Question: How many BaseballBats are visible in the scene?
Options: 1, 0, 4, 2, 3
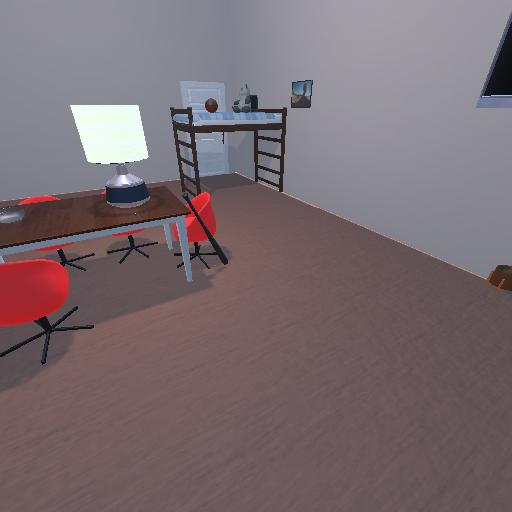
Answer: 1